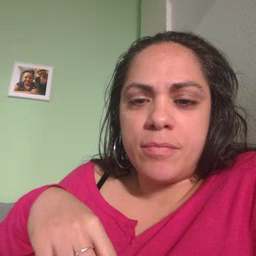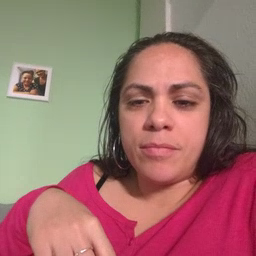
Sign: pen